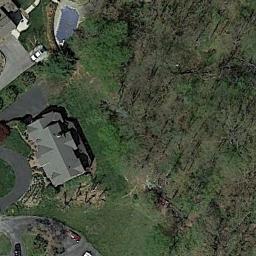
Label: sparse_residential